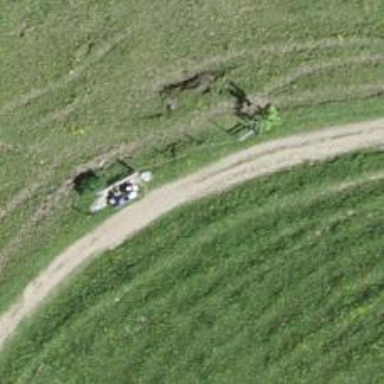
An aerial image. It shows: Path on the ground.